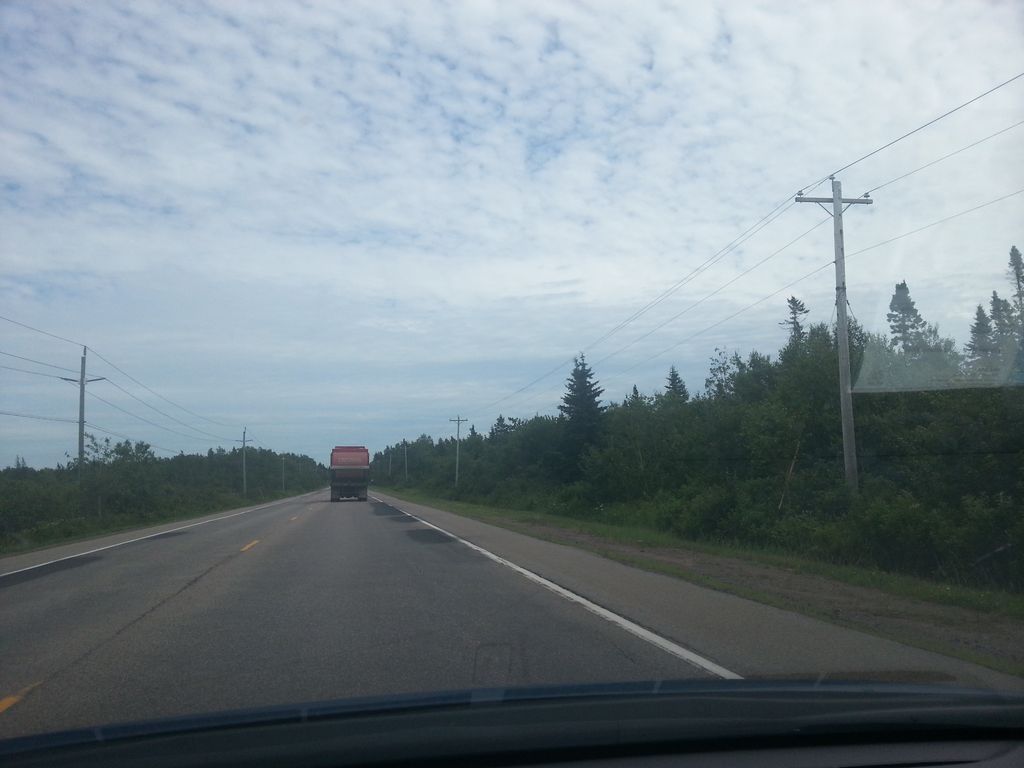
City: charlottetown